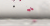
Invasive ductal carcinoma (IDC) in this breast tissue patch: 0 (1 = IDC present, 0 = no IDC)